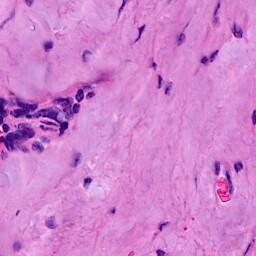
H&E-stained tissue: Breast